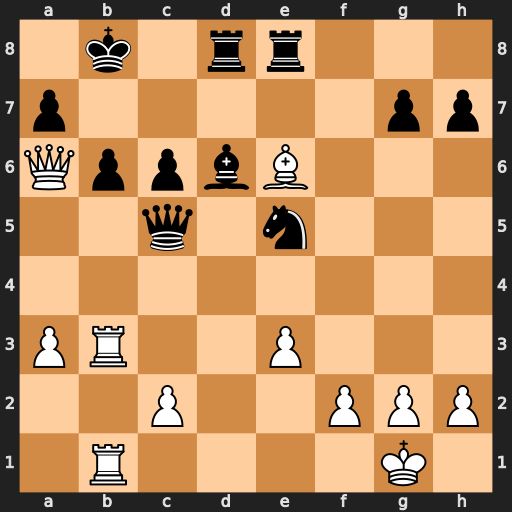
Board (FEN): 1k1rr3/p5pp/QppbB3/2q1n3/8/PR2P3/2P2PPP/1R4K1
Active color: w
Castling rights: -
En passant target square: -
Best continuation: Rxb6+ Qxb6 Rxb6+ axb6 Qxb6+